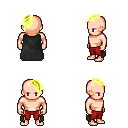
a pixel art fantasy rpg character, male body template, human, light skin, black cape, red pants, gold long mohawk hairstyle, four views (front, back, left, right), 2x2 character sprite sheet, small pixel art, hard edges, no anti-aliasing